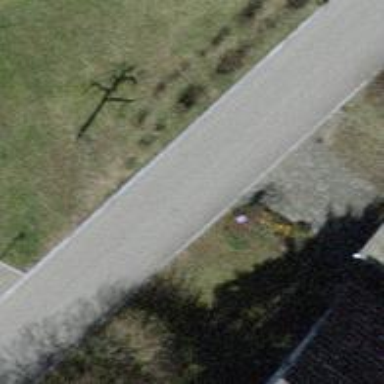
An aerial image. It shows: Asphalt road designated for service vehicles.